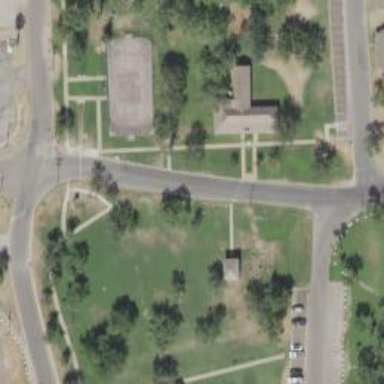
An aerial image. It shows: Memorial site with historic significance.